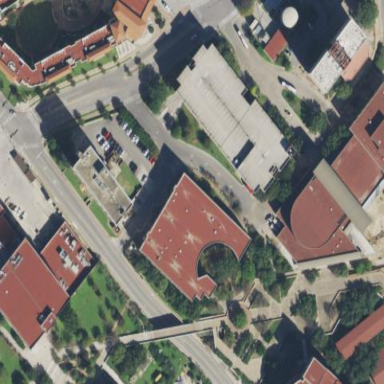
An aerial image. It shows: University building.